RGB frame:
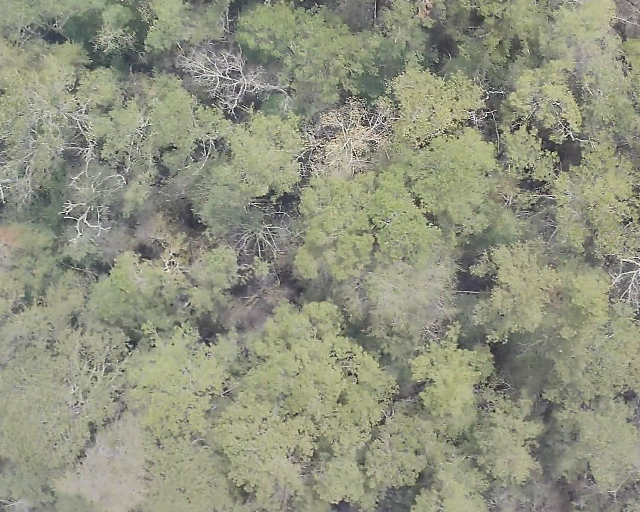
Thermal frame:
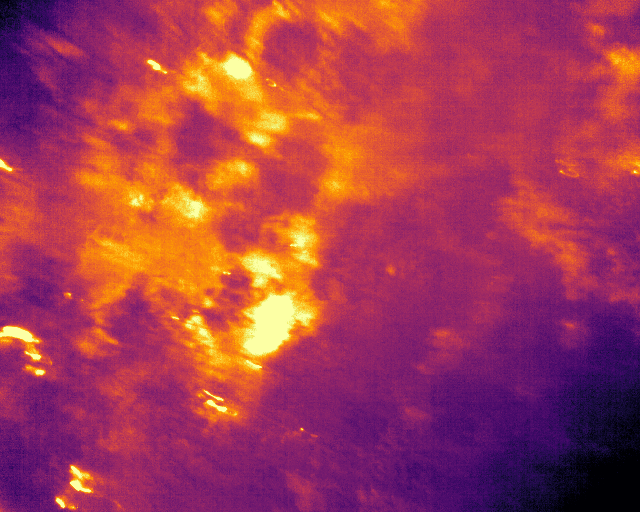
Captured: 2026-02-26 03:08:43
Pixels at or above 80 °C: 0 (fraction of frame: 0)